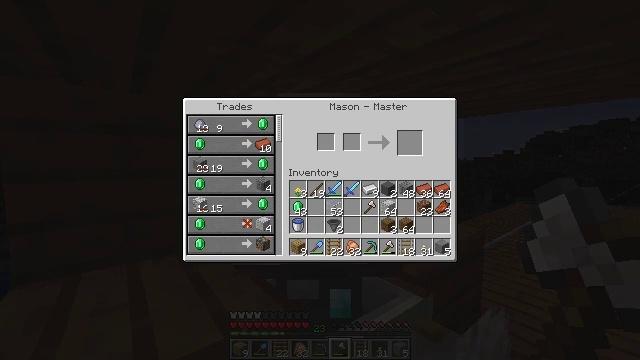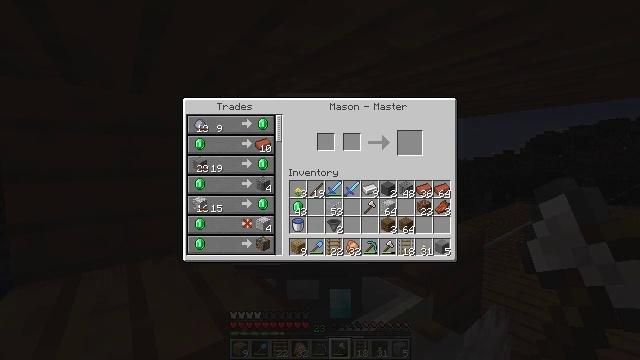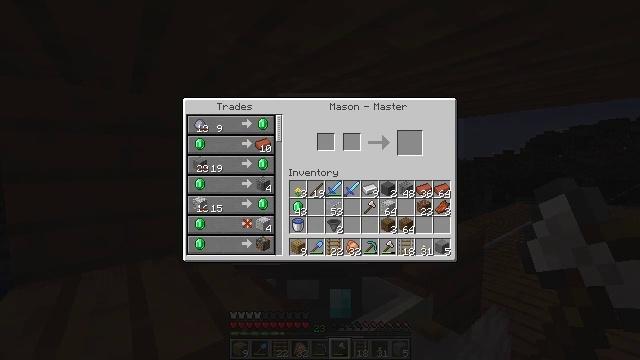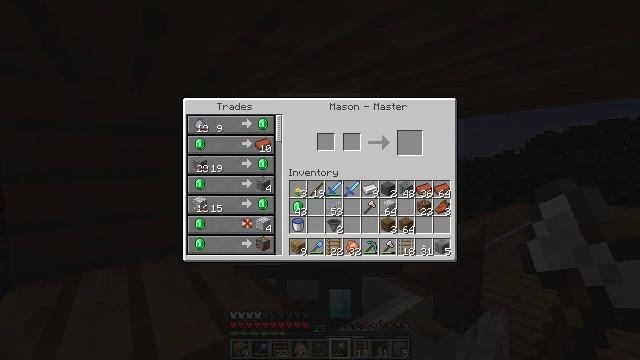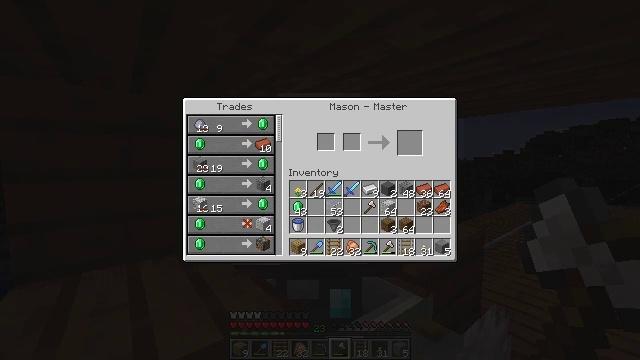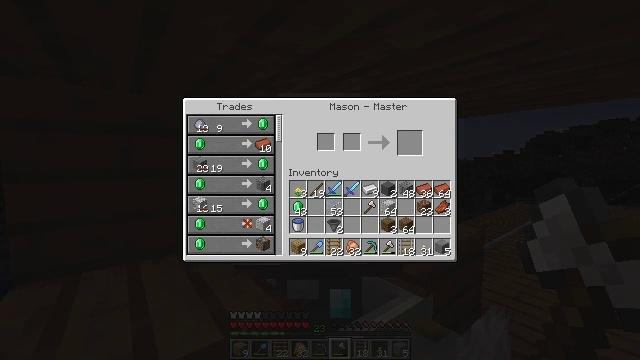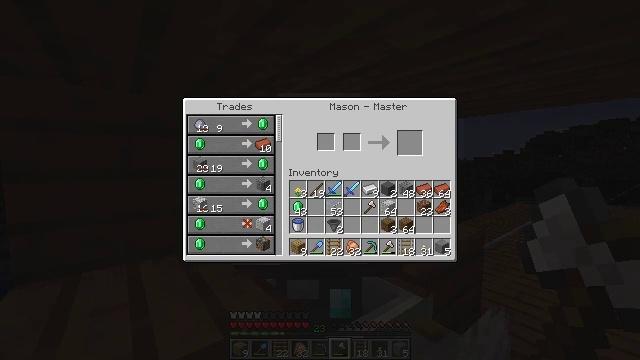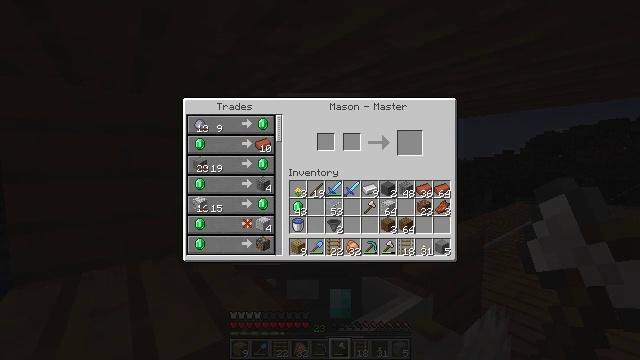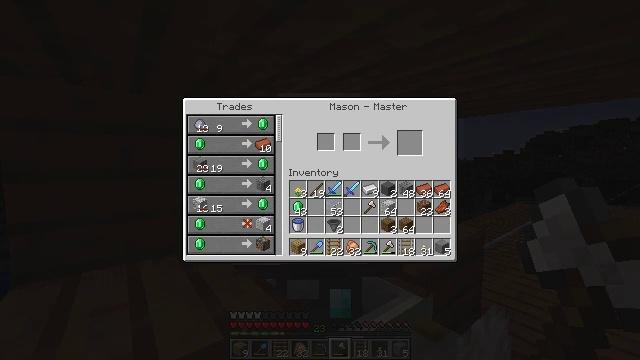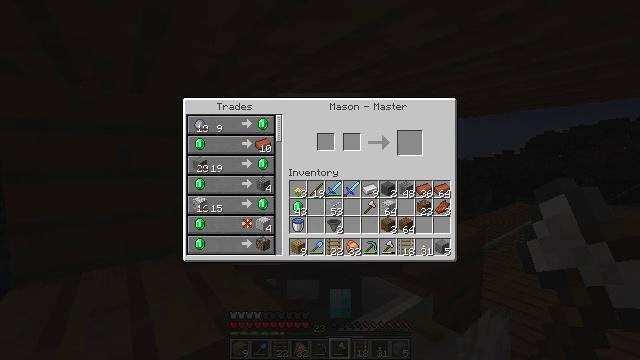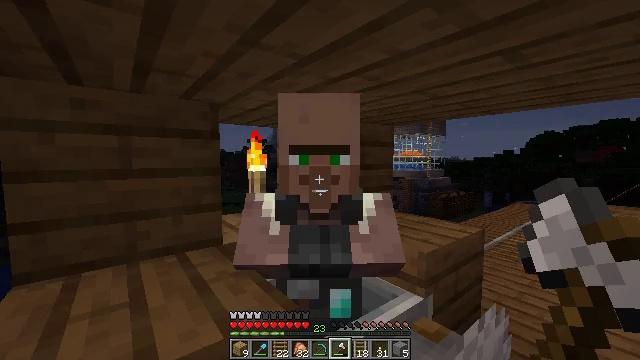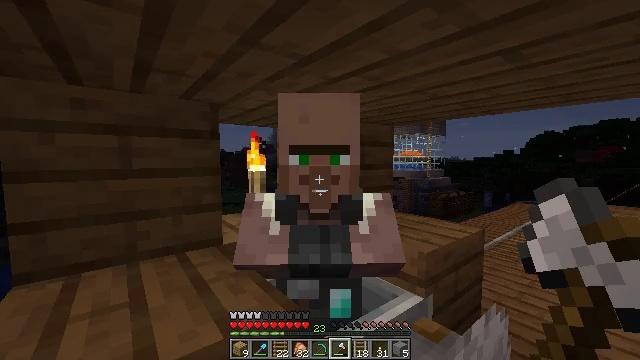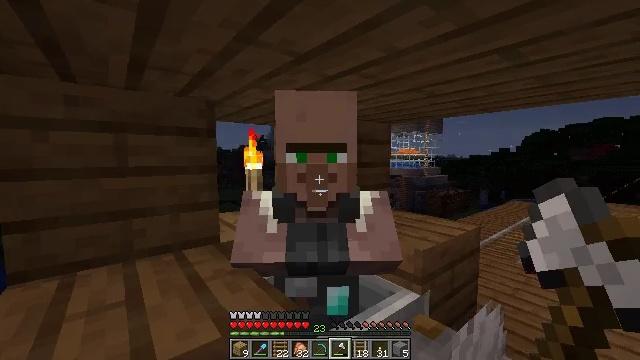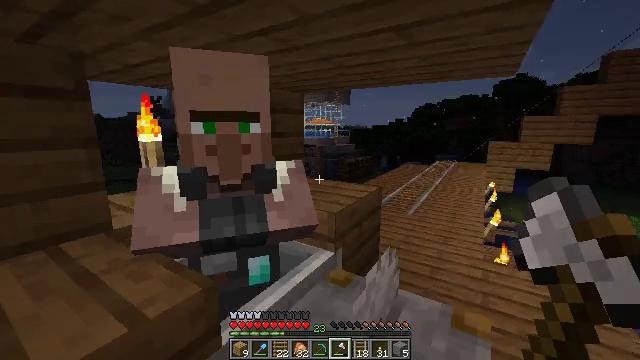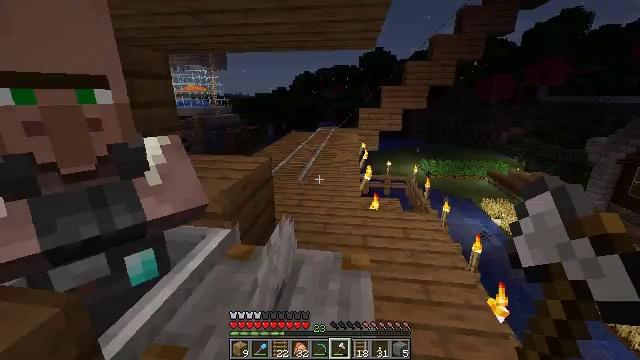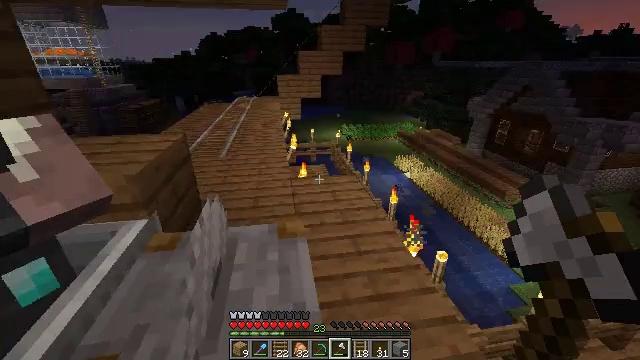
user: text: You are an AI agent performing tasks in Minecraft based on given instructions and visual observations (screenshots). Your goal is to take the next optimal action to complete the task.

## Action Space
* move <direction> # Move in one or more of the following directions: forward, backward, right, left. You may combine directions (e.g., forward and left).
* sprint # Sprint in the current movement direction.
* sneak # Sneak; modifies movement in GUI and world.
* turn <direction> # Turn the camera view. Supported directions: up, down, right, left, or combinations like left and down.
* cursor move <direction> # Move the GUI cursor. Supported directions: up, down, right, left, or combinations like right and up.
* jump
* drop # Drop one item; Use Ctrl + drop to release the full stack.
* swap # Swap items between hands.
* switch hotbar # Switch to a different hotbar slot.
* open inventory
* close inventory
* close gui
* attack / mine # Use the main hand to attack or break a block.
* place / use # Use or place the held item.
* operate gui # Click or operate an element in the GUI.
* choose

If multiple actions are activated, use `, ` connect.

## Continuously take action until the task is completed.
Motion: motion action
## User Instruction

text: Use a crafting table to get chiseled stone bricks.
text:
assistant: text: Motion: no_op
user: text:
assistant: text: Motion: no_op
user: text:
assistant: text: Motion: no_op
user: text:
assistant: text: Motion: no_op
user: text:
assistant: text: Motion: no_op
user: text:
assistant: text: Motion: no_op
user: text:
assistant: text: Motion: no_op
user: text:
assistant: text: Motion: no_op
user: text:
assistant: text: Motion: no_op
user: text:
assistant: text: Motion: no_op
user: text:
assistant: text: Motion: close gui
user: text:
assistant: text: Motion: no_op
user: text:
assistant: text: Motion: turn right and down
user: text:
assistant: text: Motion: turn right and down
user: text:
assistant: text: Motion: turn right and down
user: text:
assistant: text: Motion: turn right and down
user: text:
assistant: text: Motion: turn right and down
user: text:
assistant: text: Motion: turn right and down
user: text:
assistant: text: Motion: turn down
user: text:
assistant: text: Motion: no_op
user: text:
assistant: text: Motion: no_op
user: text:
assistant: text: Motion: no_op
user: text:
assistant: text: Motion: move forward
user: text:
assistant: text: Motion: move forward, turn left and up
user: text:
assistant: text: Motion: move forward, turn left
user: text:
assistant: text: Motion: move forward, turn left
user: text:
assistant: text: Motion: move forward, turn left
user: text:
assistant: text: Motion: move forward, turn left and up
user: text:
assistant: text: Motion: move forward, turn left and up
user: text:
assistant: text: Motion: move forward, turn left and up